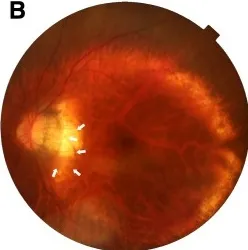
B) Postoperative: The artery (white arrows) is broken and curled up above the optic disc.
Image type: ophthalmic_imaging (fundus_photograph)